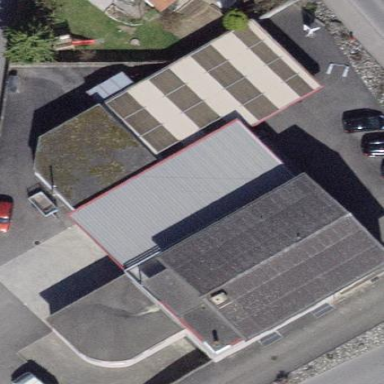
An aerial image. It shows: Manufacturing building.